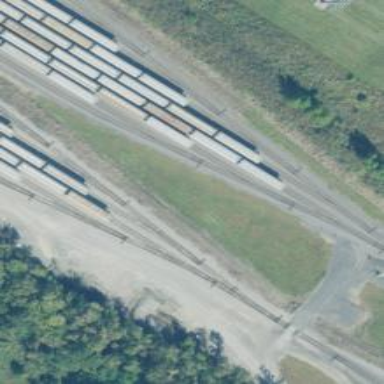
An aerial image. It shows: Railway spur service.